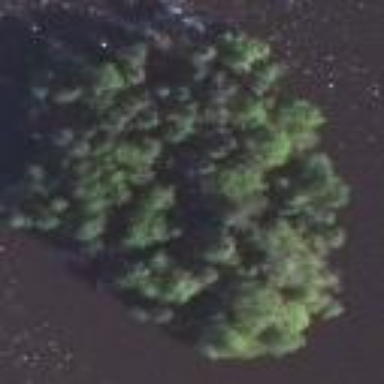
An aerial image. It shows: Islet.